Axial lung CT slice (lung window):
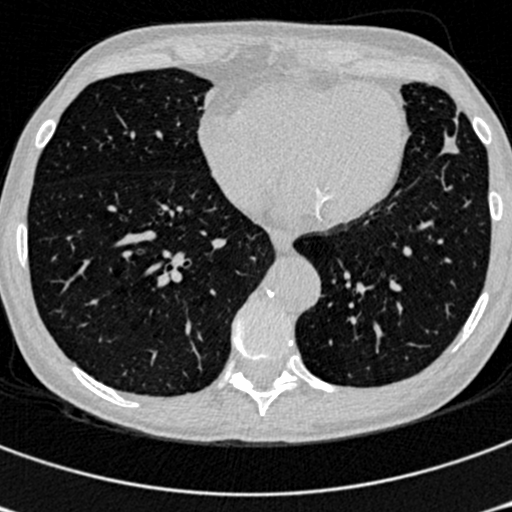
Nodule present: no